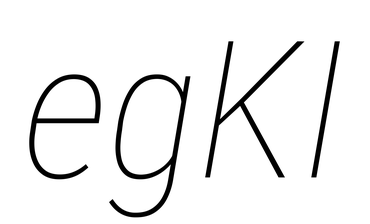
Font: Roboto-Italic_Condensed_Thin_Italic